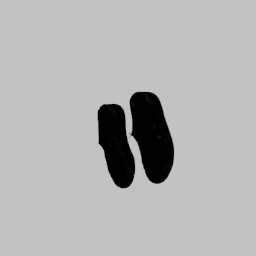
Label: people